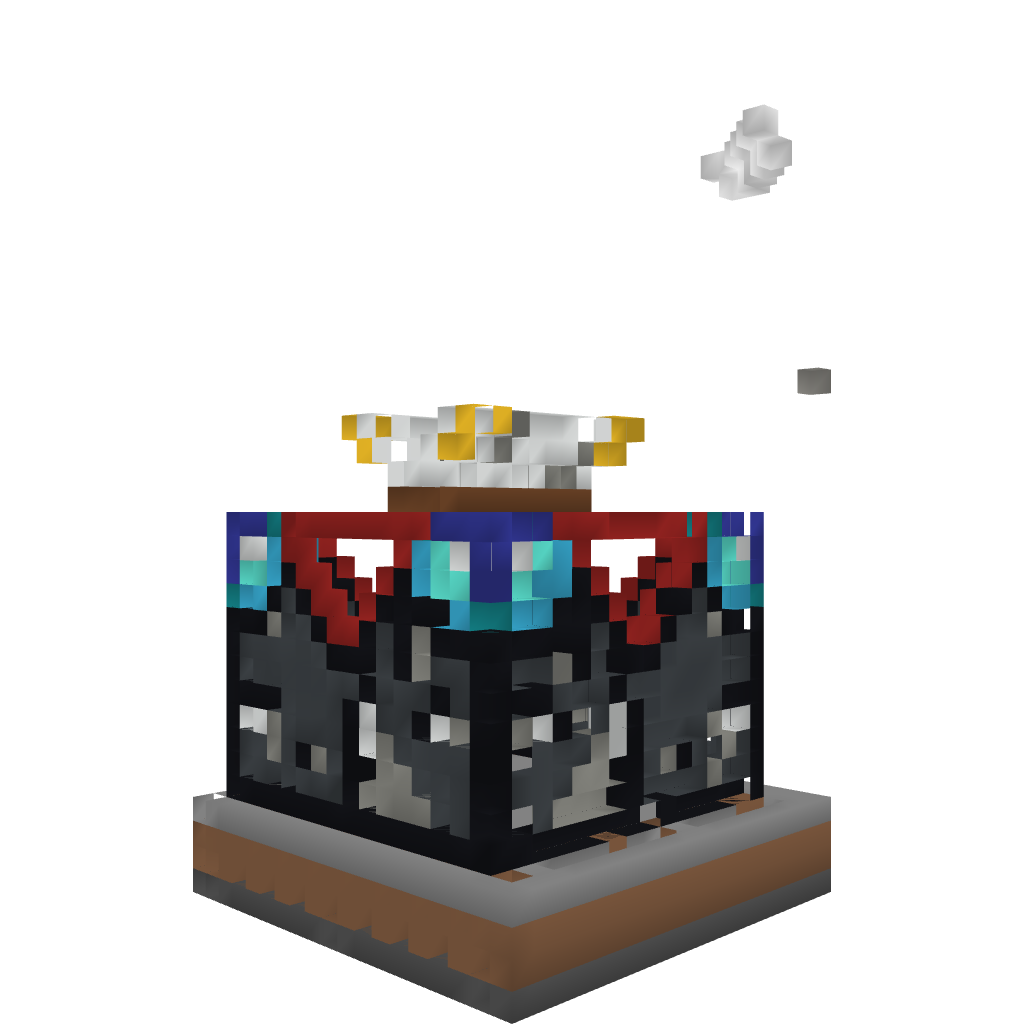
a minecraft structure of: Enchantment Table